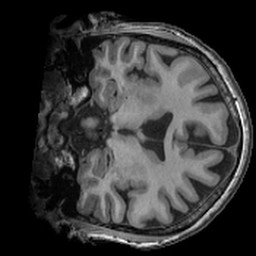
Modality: T1w
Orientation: coronal
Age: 55
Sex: female
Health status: ill
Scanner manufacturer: ge
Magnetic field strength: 3 T
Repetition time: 0.008164 s
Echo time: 0.003184 s